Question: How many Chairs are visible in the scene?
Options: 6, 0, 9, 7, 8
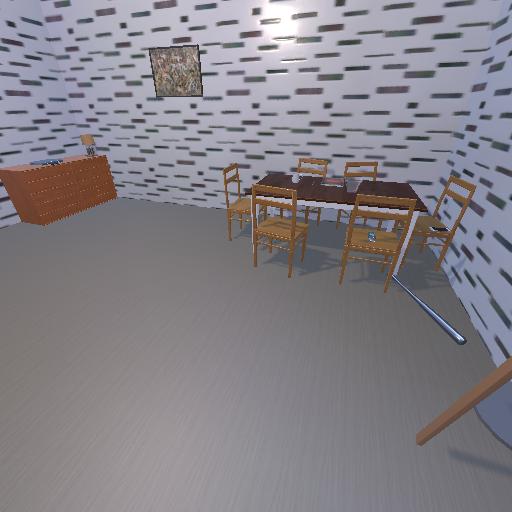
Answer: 6